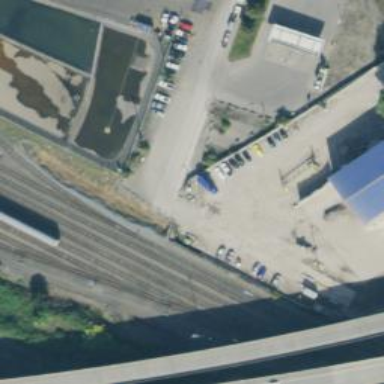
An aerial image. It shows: Railway yard.